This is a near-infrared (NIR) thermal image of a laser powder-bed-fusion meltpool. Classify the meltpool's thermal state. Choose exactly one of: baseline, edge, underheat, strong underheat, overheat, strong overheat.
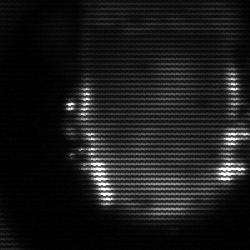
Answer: baseline